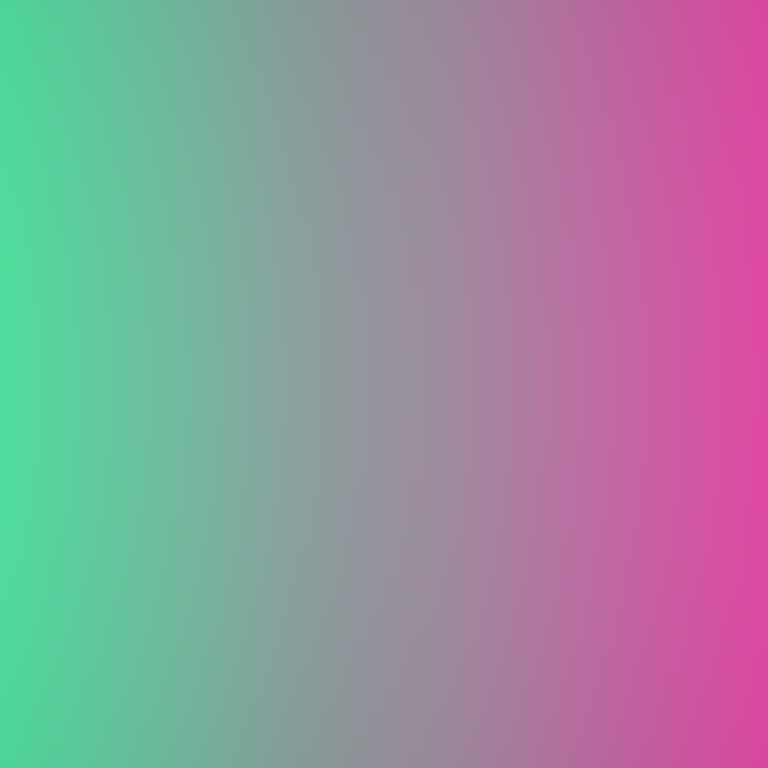
Abstract light effect, smooth gradient from soft green to gentle pink, calm atmosphere, diffuse glow, no room, no furniture, no objects.